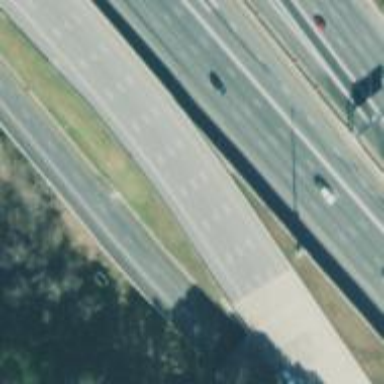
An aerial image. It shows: Asphalt motorway link.